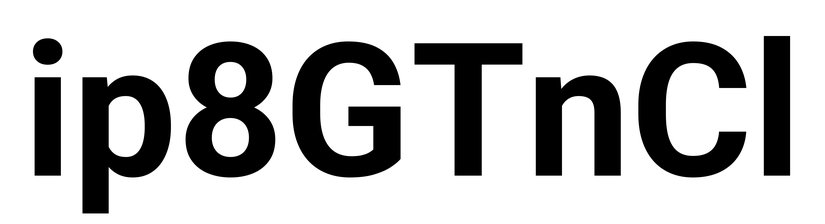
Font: Roboto_Bold